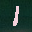
Label: 1